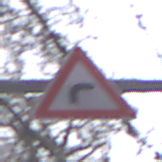
Verkehrszeichen: KurveRechts
Umgebung: Outdoor, Nature
Tageszeit: Midday
Wetter: Overcast
Licht: Natural
Jahreszeit: Autumn
Kontrast: LowContrast